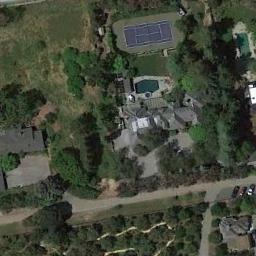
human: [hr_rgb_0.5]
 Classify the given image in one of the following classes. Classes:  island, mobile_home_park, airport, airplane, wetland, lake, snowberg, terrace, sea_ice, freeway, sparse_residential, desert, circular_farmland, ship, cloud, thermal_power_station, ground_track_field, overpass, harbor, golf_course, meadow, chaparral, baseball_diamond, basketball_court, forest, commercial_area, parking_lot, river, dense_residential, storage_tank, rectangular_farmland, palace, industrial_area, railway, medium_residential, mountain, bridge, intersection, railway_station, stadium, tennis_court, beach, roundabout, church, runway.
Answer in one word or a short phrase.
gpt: tennis_court